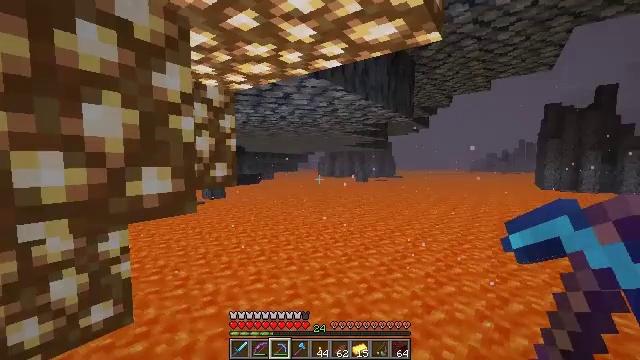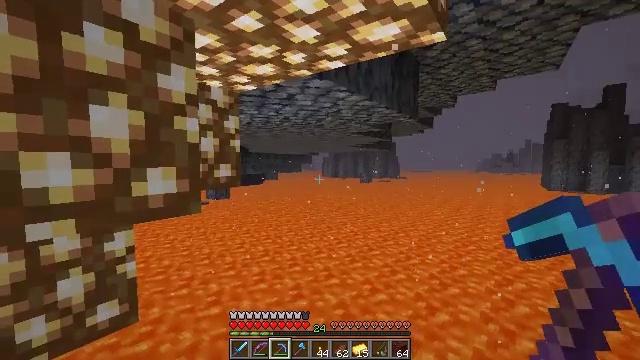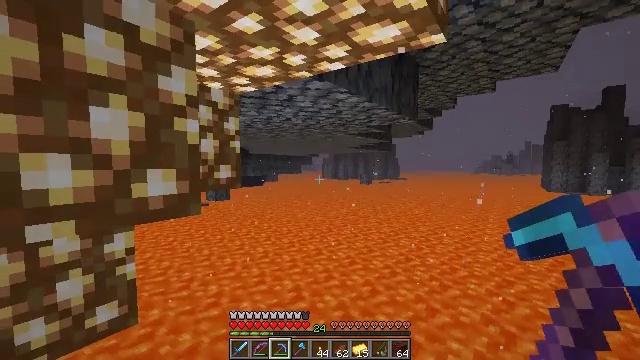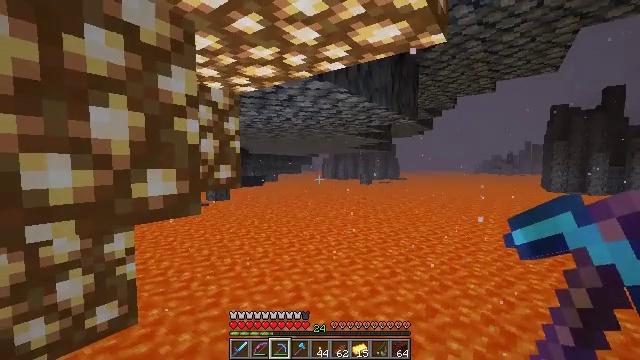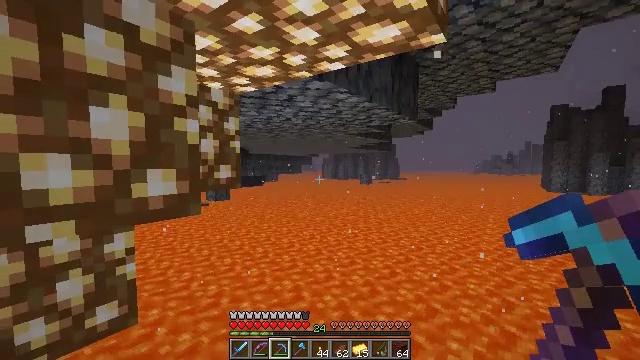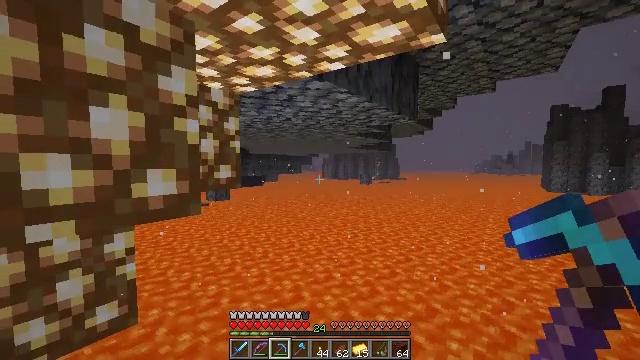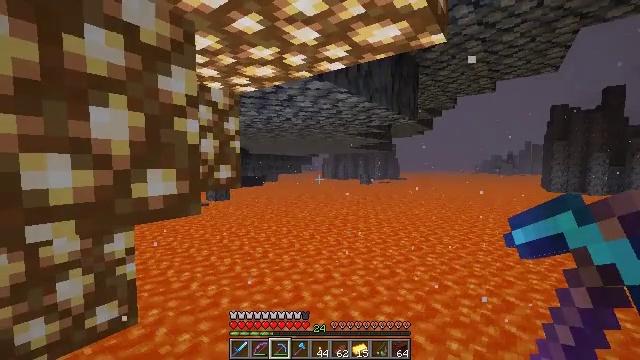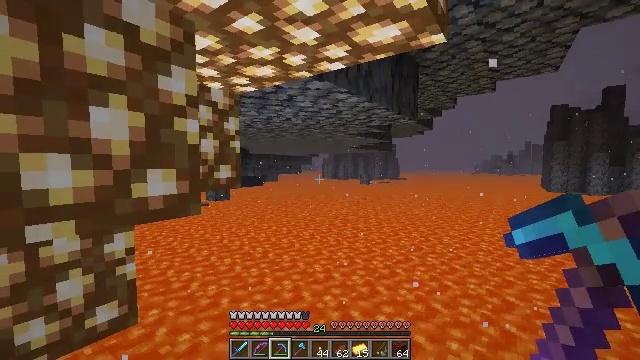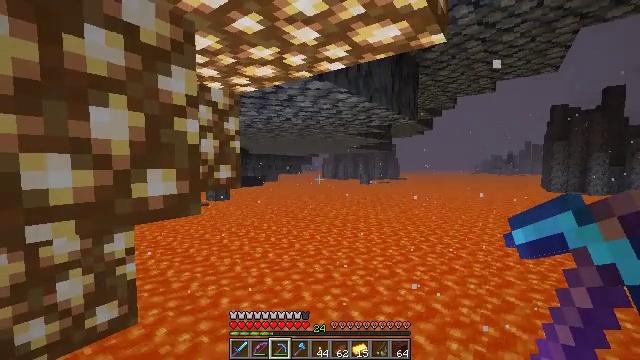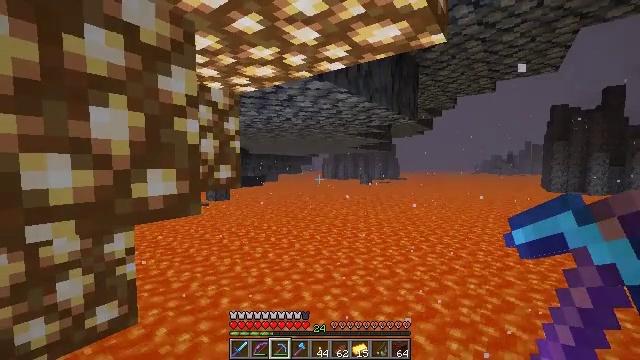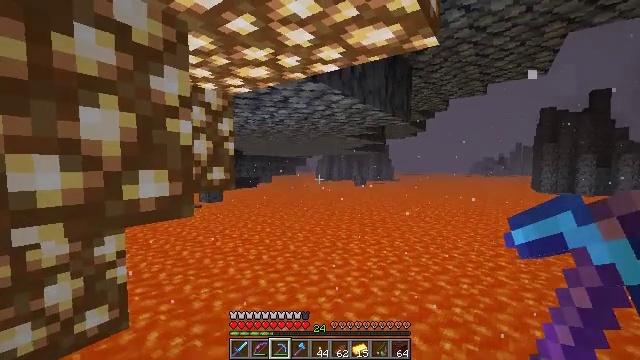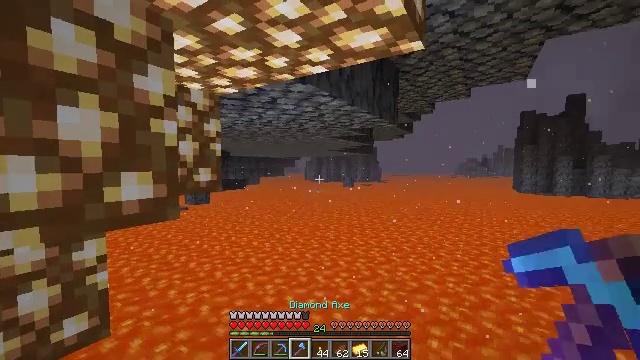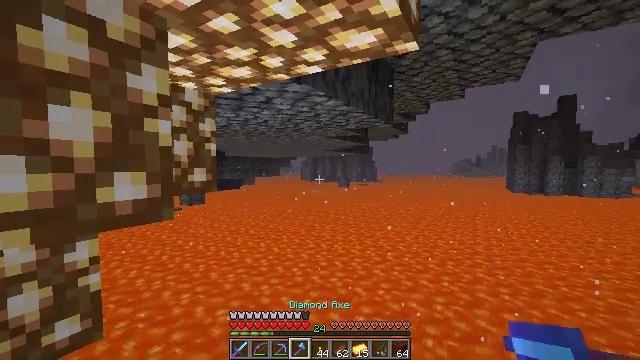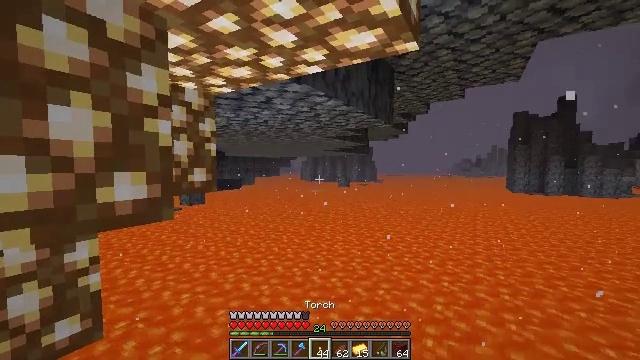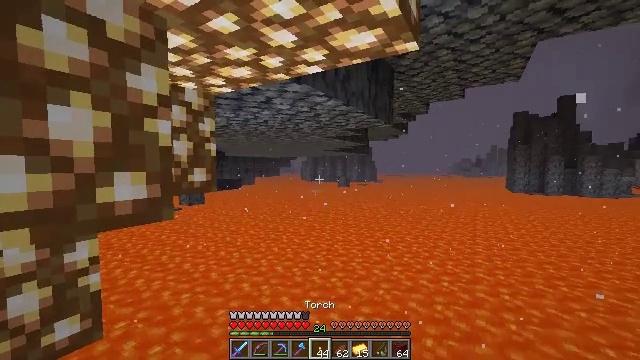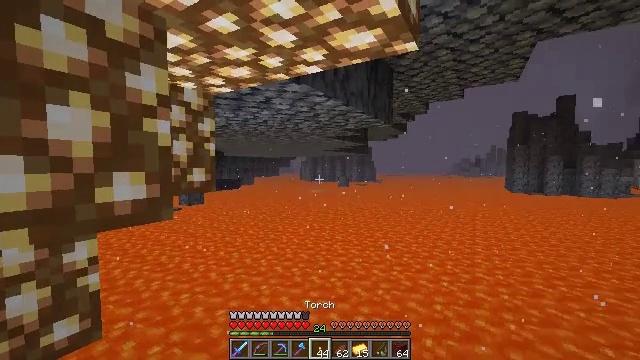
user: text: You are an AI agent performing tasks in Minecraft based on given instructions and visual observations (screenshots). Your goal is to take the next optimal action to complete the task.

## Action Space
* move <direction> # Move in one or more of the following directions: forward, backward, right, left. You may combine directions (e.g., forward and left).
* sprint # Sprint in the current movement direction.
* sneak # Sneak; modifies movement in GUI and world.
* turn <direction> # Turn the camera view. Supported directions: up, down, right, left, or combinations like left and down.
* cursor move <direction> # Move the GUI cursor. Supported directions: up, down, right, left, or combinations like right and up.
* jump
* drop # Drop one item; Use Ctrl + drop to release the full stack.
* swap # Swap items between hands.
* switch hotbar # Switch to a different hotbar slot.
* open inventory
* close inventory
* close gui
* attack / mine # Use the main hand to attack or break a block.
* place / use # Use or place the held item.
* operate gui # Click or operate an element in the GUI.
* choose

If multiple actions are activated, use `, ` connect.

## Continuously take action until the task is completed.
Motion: motion action
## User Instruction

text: Smash the glowstone with a tool.
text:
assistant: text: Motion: no_op
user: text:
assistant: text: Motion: no_op
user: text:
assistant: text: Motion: no_op
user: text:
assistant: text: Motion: no_op
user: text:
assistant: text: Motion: no_op
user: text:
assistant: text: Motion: no_op
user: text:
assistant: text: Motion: no_op
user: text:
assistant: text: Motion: no_op
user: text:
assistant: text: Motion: no_op
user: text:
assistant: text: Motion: turn right
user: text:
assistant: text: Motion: turn right
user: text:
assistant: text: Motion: no_op
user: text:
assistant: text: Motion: no_op
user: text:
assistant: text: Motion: no_op
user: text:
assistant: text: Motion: no_op
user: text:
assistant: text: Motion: no_op
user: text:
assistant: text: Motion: no_op
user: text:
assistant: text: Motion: no_op
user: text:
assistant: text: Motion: turn up
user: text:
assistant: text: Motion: turn up
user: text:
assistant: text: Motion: turn up
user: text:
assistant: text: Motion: no_op
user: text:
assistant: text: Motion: no_op
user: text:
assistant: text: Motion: turn right and down
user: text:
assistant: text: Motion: turn right and down
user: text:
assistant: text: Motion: turn down
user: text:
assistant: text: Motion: no_op
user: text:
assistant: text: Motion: turn down
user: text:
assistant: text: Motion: no_op
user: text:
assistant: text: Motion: no_op